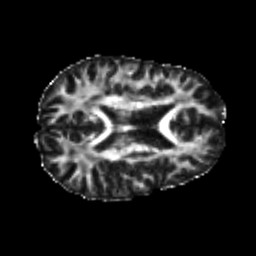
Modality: FA
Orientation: axial
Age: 20
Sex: male
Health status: healthy
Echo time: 0.074 s